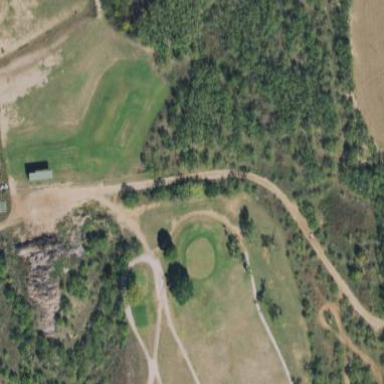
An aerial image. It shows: Grassy area designated for driving range golf.